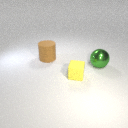
large green metal sphere behind small yellow rubber cube